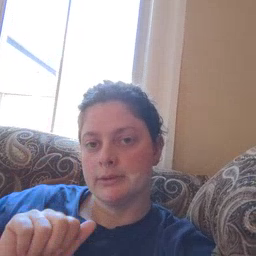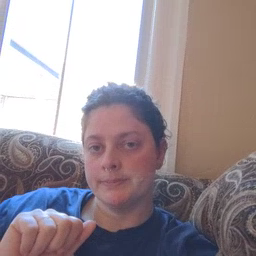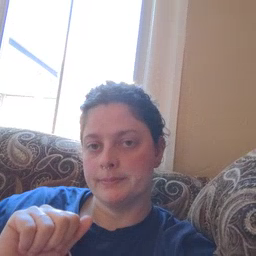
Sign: pizza